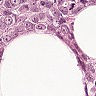
Metastatic tissue present: yes